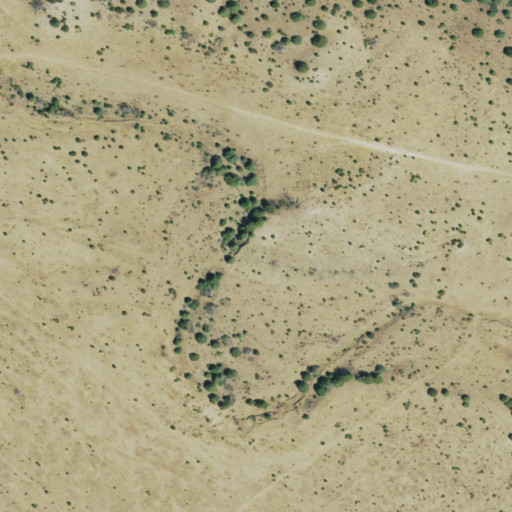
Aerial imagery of valley in Colorado named George Canyon containing grassland, evergreen forest, and shrub